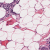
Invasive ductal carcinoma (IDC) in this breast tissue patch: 1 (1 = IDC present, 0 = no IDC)